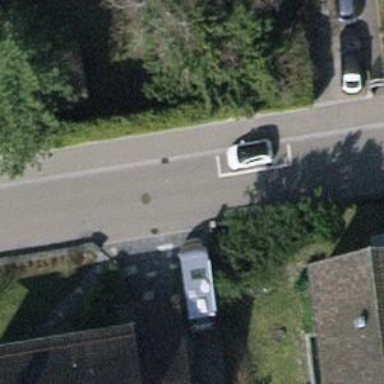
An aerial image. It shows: Residential road with asphalt surface and right lane for parking.